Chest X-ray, PA view. Patient: 53 years old, sex M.
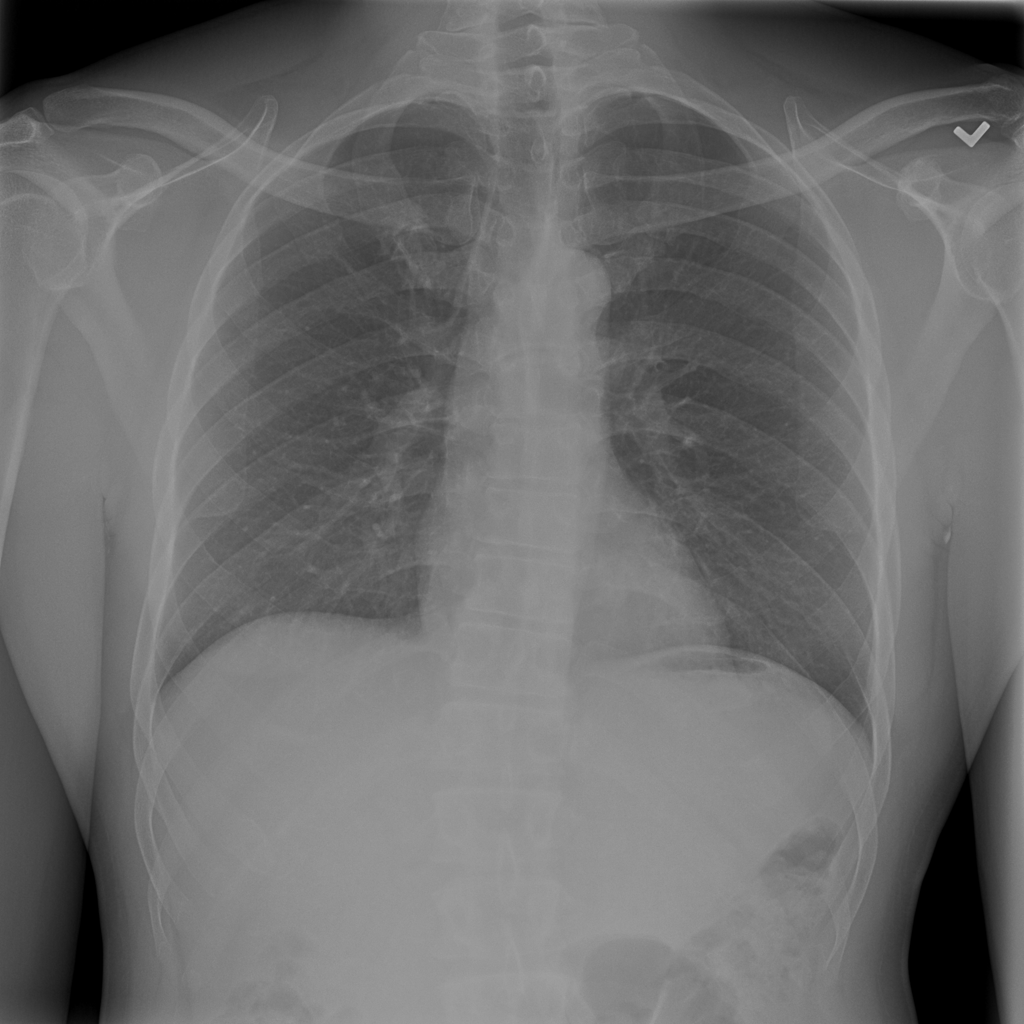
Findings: No Finding